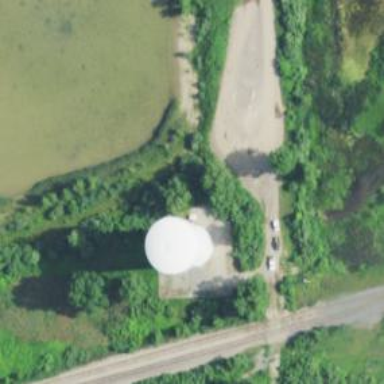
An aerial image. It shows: Water tower that is man-made.